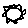
Label: sun